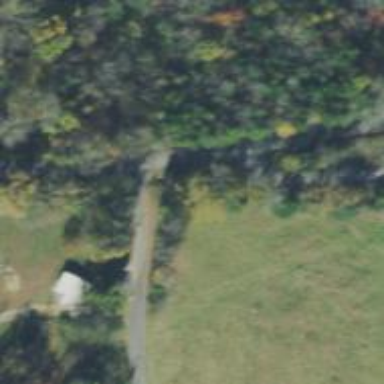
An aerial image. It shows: Unclassified road.